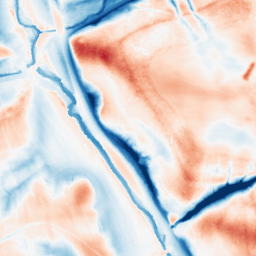
Category: edge_preserving
Decomposition family: guided
Decomposition parameters: radius: 16
eps: 0.01
Upsampling method: lanczos
Upsampling parameters: scale: 2
Upsampling scale: 2